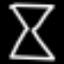
Label: hourglass